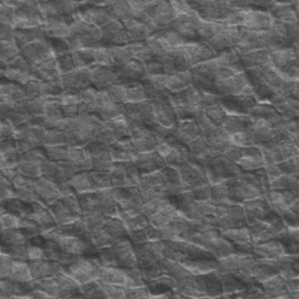
Label: frost